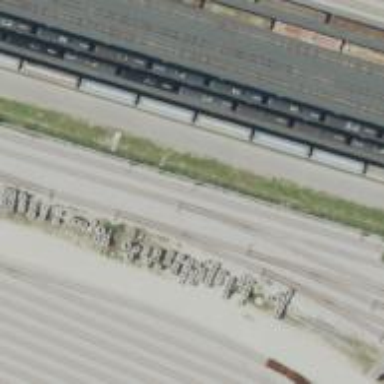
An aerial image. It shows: Railway spur service.